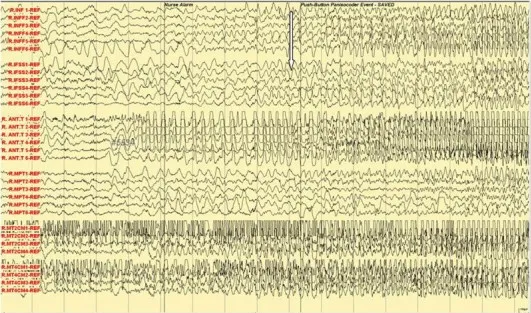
Ictal subdural EEG: hugging and kissing and left arm dystonic posturing.
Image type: electrography (eeg)